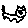
Label: cat